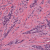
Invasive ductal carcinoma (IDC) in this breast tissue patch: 1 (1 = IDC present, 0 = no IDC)